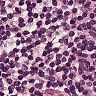
Metastatic tissue present: no